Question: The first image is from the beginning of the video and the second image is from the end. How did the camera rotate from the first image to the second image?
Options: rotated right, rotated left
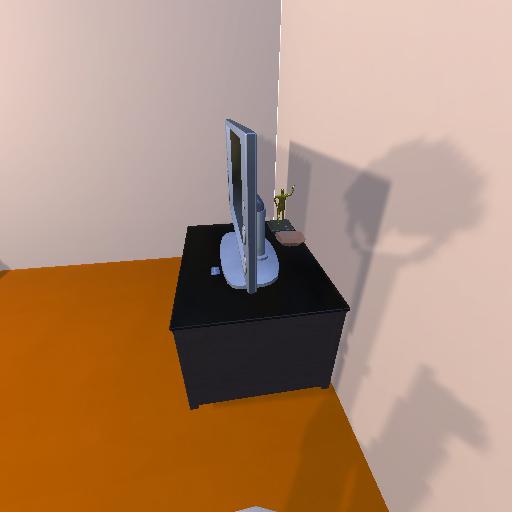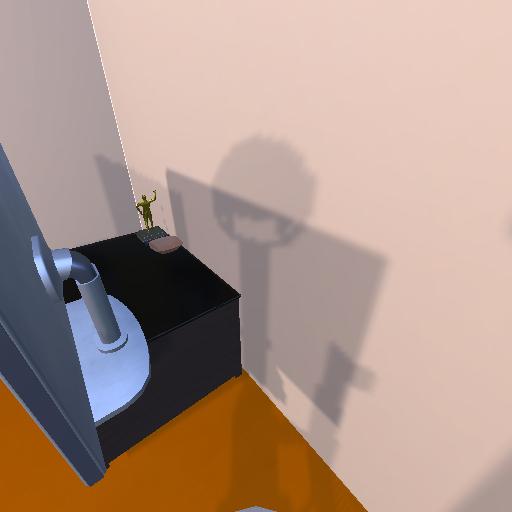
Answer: rotated right